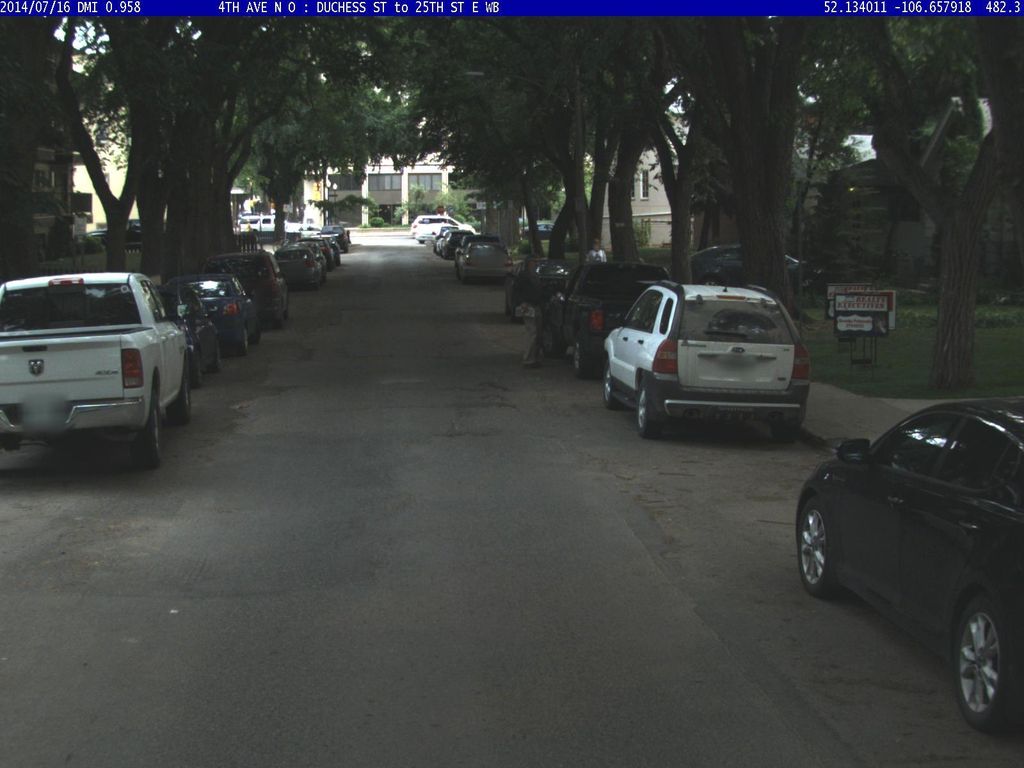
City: saskatoon